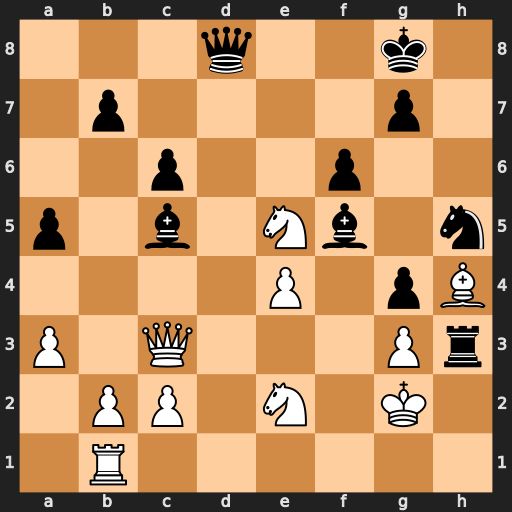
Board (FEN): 3q2k1/1p4p1/2p2p2/p1b1Nb1n/4P1pB/P1Q3Pr/1PP1N1K1/1R6
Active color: w
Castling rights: -
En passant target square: -
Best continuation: Qc4+ Kh7 exf5